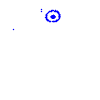
Particle: electron